【题型】解答题　【知识点】解析几何　【难度】easy
如图，已知椭圆
$C_1:\frac{x^2}{4}+y^2=1$和抛物线$C_2:x^2=2py\ (p>0)$，$C_2$的焦点$F$是$C_1$的上顶点，过$F$的直线交$C_2$于$M$、$N$两点，连接$NO$、$MO$并延长之，分别交$C_1$于$A$、$B$两点，连接$AB$，设$\triangle OMN$、$\triangle OAB$的面积分别为$S_{\triangle OMN}$、$S_{\triangle OAB}$
．

\vspace{1em}
(1) 求
$p$
的值；

\vspace{1em}
(2) 求
$\overrightarrow{OM} \cdot \overrightarrow{ON}$
的值；

\vspace{1em}
(3) 求
$\frac{S_{\triangle OMN}}{S_{\triangle OAB}}$
的取值范围．

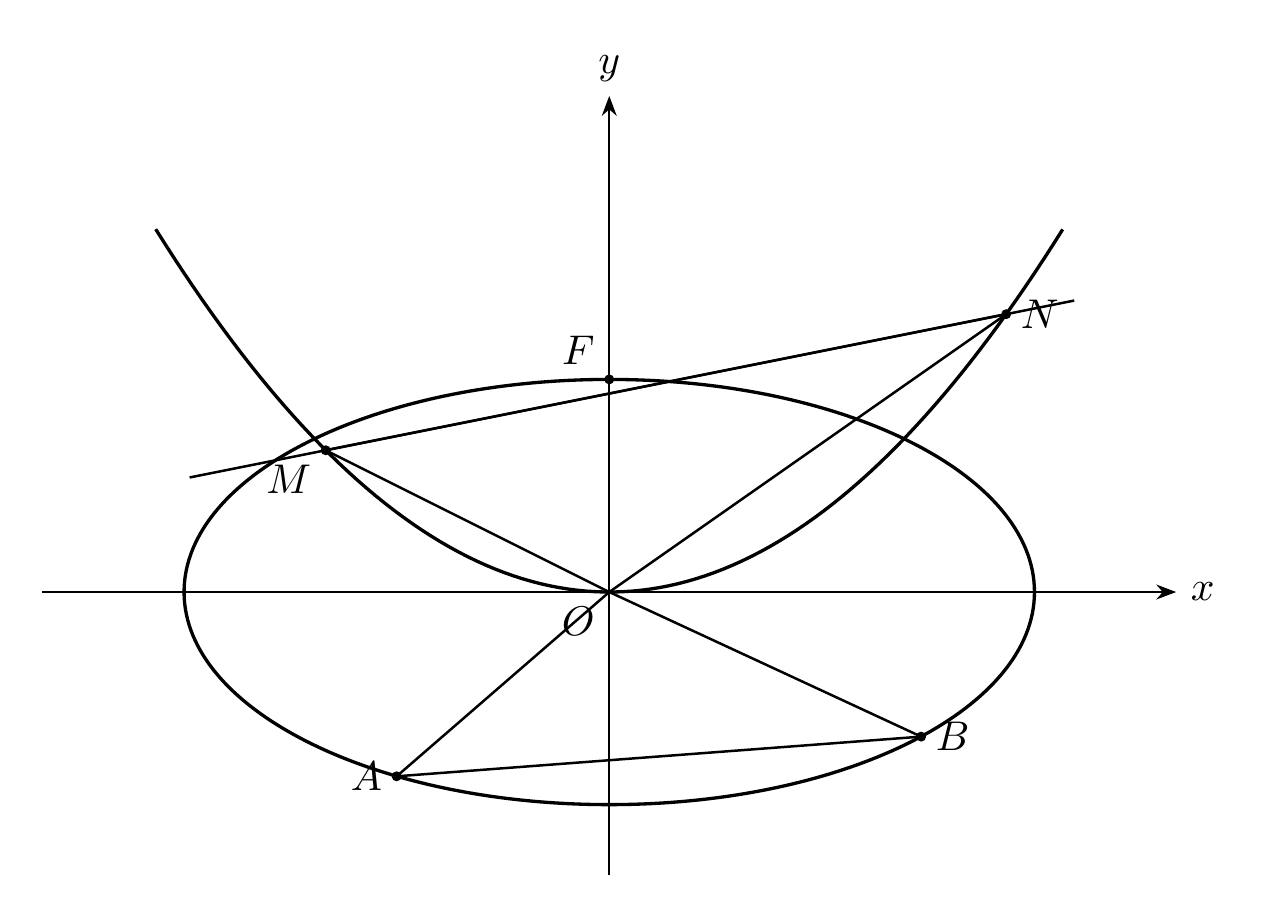
【解答】
【分析】(1) 根据题意即可求出
$p$
的值．

(2) 设直线
$MN$的方程为$y = kx + 1$，点$M(x_1, y_1)$、$N(x_2, y_2)$，联立直线与抛物线，即可得出$\overrightarrow{OM} \cdot \overrightarrow{ON}$
的值．

(3) 联立直线与椭圆方程，根据点所在象限和均值不等式，即可得出答案．

\vspace{1em}
【解答】解：(1) 抛物线
$C_2$的焦点为$F(0,1)$，故$p = 2$
．

(2) 若直线
$MN$与$y$轴重合，则该直线与抛物线$C_2$
只有一个公共点，不合乎题意，

所以，直线
$MN$的斜率存在，设直线$MN$的方程为$y = kx + 1$，点$M(x_1, y_1)$、$N(x_2, y_2)$
，

联立
$\begin{cases}x^2 = 4y \\ y = kx + 1\end{cases}$，可得$x^2 - 4kx - 4 = 0$
，

$\Delta = 16k^2 + 16 > 0$恒成立，则$x_1x_2 = -4$
，

$\overrightarrow{OM} \cdot \overrightarrow{ON} = x_1x_2 + y_1y_2 = x_1x_2 + \frac{x_1^2x_2^2}{4} = -4 + 1 = -3$
．

(3) 设直线
$NO$、$MO$的斜率分别为$k_1$、$k_2$，其中$k_1 > 0$，$k_2 < 0$
，

联立
$\begin{cases}\frac{x^2}{4} + y^2 = 1 \\ y = k_1x\end{cases}$，可得$(4k_1^2 + 1)x^2 = 4$，解得$x = \pm \frac{2}{\sqrt{4k_1^2 + 1}}$
，

点
$A$在第三象限，则$x_A = -\frac{2}{\sqrt{4k_1^2 + 1}}$
，

点
$B$在第四象限，同理可得$x_B = \frac{2}{\sqrt{4k_2^2 + 1}}$
，

且
$k_1k_2 = \frac{y_1y_2}{x_1x_2} = \frac{x_1x_2}{16} = -\frac{1}{4}$
，

$\frac{S_{\triangle OMN}}{S_{\triangle OAB}} = \frac{|OM| \cdot |ON|}{|OB| \cdot |OA|} = \frac{|x_1| \cdot |x_2|}{\frac{2}{\sqrt{4k_1^2 + 1}} \cdot \frac{2}{\sqrt{4k_2^2 + 1}}}$

$= \sqrt{(4k_1^2 + 1)(4k_2^2 + 1)} = \sqrt{4k_1^2 + \frac{1}{4k_1^2} + 2}$

$\geq \sqrt{2\sqrt{4k_1^2 \cdot \frac{1}{4k_1^2}} + 2} = 2$
，